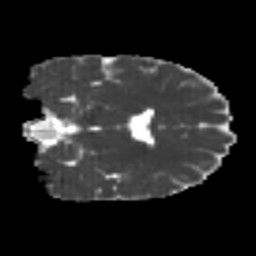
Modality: MD
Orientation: coronal
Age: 25
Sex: female
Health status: healthy
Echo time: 0.074 s